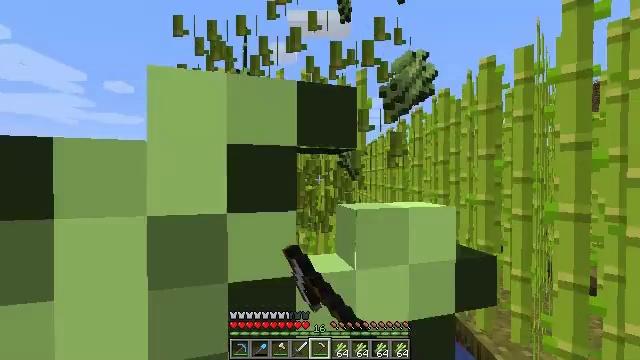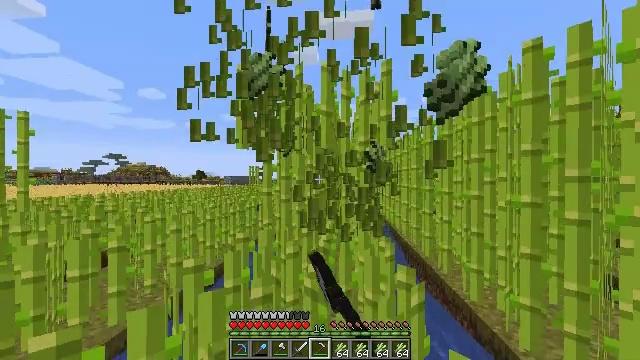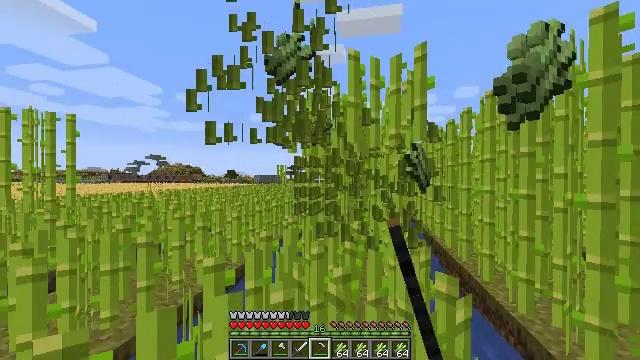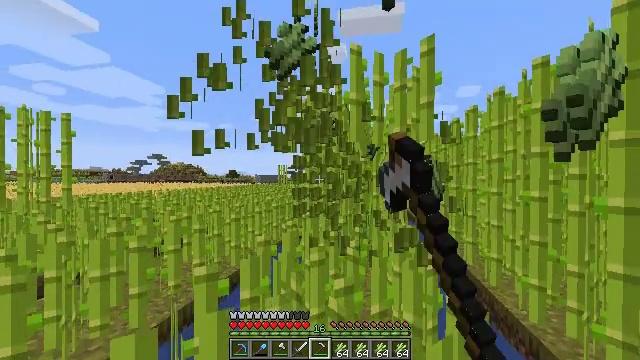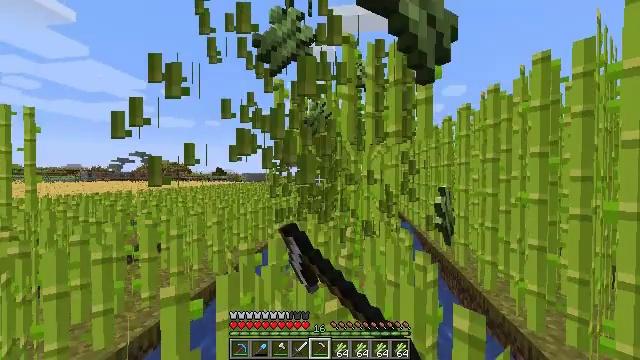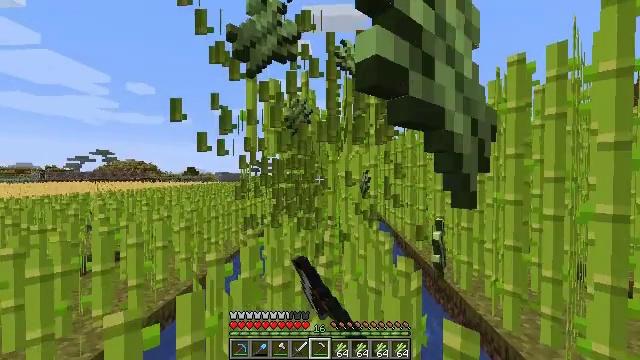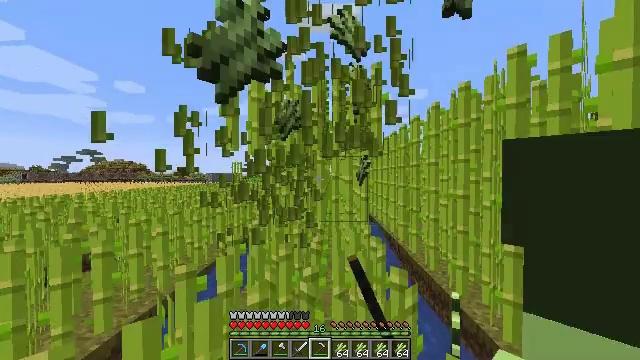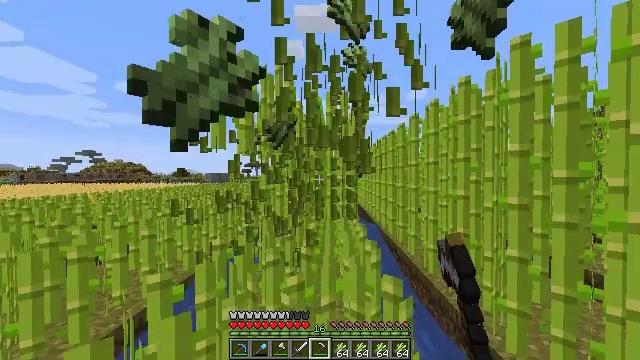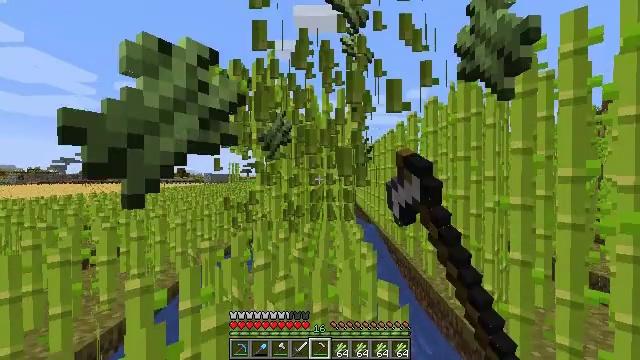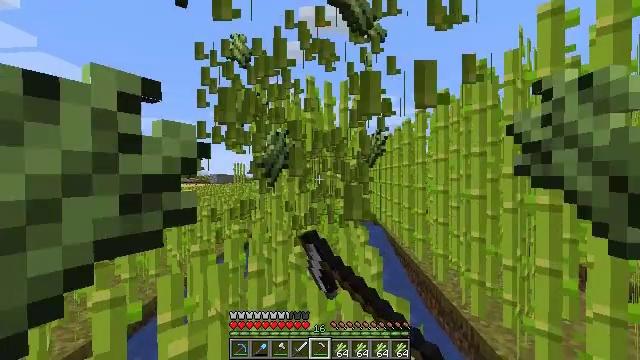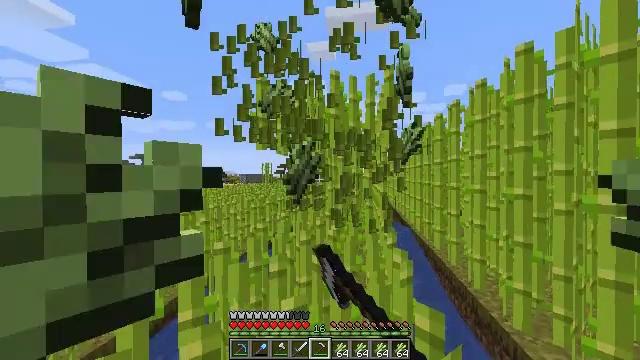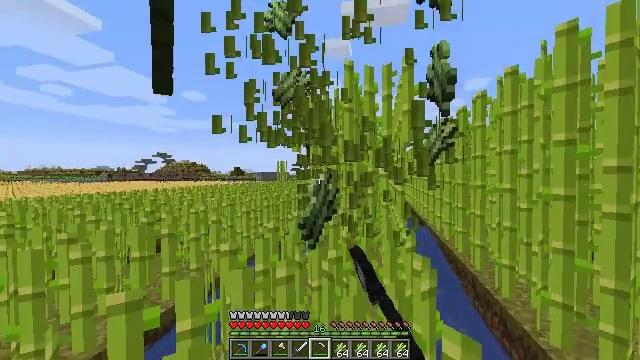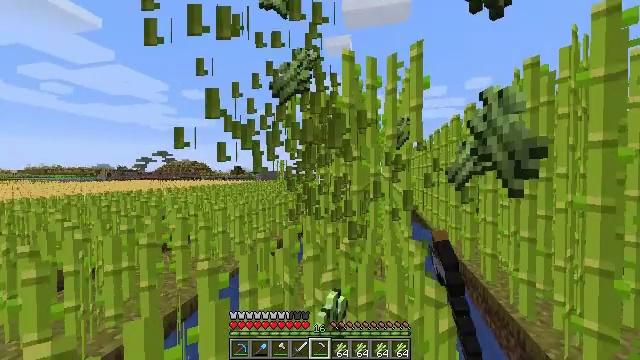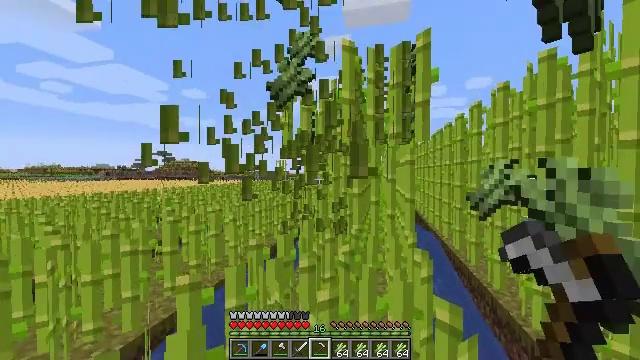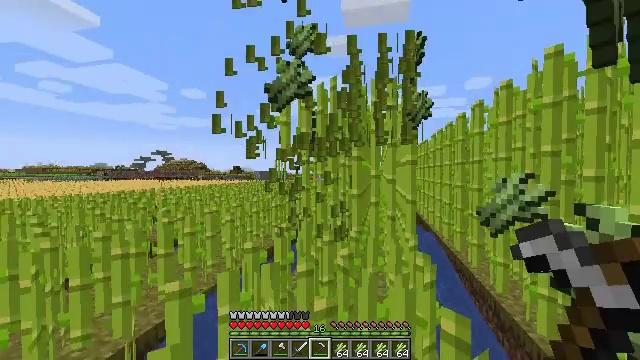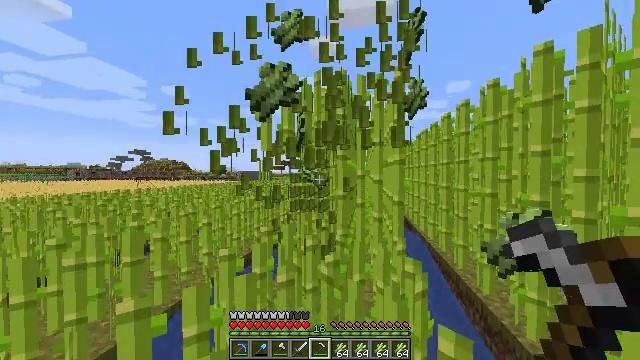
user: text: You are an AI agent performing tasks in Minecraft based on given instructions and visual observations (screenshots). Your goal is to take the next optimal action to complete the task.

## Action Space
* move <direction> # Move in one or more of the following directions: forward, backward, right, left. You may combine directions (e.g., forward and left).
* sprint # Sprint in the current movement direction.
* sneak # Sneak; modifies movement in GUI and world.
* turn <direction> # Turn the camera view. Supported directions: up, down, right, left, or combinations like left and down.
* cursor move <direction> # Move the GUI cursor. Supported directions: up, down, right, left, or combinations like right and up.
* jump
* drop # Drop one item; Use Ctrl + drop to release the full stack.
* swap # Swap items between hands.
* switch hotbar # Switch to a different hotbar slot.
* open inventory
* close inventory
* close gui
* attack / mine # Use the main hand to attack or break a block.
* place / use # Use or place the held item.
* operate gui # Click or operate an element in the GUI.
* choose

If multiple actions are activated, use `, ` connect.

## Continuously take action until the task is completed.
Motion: motion action
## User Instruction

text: Collect sugar cane near water sources.
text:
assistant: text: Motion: move forward, turn left, attack / mine
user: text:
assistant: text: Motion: move forward, turn left, attack / mine
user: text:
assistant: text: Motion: move forward, attack / mine
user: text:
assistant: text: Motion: move forward, turn right, attack / mine
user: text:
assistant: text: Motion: move forward and move right, turn right, attack / mine
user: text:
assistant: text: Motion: move forward and move right, turn right, attack / mine
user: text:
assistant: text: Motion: move forward and move right, attack / mine
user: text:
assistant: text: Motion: move forward, attack / mine
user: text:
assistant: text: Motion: move forward, turn left, attack / mine
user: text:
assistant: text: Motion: move forward, turn left, attack / mine
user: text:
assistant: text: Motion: move forward, turn left, attack / mine
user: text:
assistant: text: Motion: move forward, attack / mine
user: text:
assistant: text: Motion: move forward, attack / mine
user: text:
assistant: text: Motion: move forward, attack / mine
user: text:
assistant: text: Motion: move forward, turn right, attack / mine
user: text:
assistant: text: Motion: move forward, turn right, attack / mine
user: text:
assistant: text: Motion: move forward, turn right, attack / mine
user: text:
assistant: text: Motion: move forward, attack / mine
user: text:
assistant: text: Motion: move forward, attack / mine
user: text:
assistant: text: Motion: move forward and move right, attack / mine
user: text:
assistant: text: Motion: move forward and move right, turn left, attack / mine
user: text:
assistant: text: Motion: move forward and move right, turn left, attack / mine
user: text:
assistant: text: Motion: move forward, attack / mine
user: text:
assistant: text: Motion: move forward, attack / mine
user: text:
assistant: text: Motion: move forward, turn right, attack / mine
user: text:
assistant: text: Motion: move forward, turn right, attack / mine
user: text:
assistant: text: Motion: move forward, turn right, attack / mine
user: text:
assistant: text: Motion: move forward, attack / mine
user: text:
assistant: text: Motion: move forward, attack / mine
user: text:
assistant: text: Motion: move forward, turn left, attack / mine